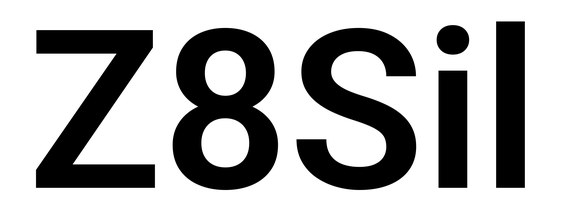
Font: Roboto_SemiBold